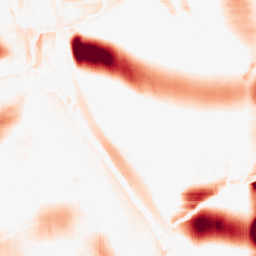
Category: morphological
Decomposition family: rolling_ball
Decomposition parameters: radius: 25
Upsampling method: quadratic
Upsampling parameters: scale: 8
Upsampling scale: 8